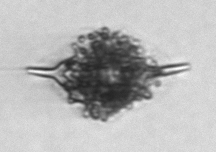
Label: Dictyocha